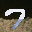
Label: 7